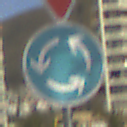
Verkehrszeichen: Kreisverkehr
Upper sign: VorfahrtGewaehren
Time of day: MorningAfternoon
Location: Outdoor (Suburban)
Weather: PartlyCloudy
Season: NotSpecified
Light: Natural